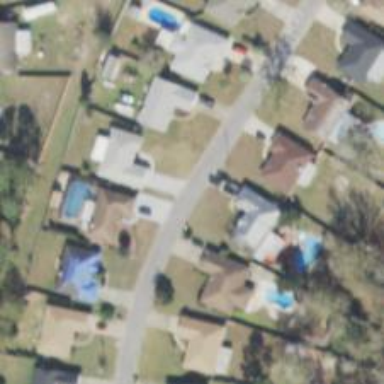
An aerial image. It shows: Driveway.